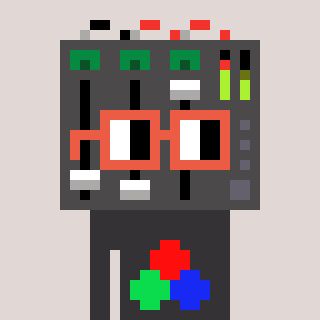
a pixel art character with square orange glasses, a mixer-shaped head and a grayscale-colored body on a warm background